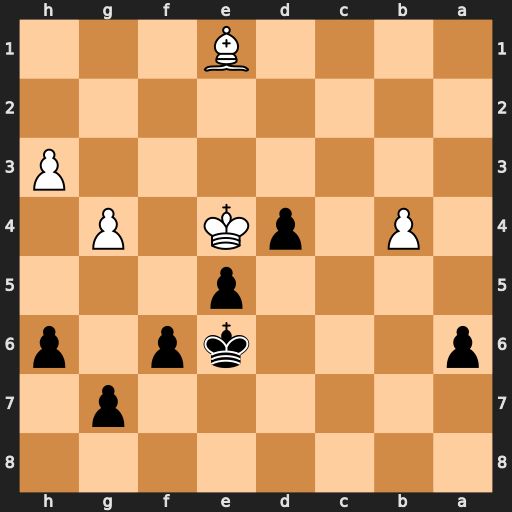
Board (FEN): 8/6p1/p3kp1p/4p3/1P1pK1P1/7P/8/4B3
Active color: b
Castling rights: -
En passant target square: -
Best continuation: g6 Bh4 f5+